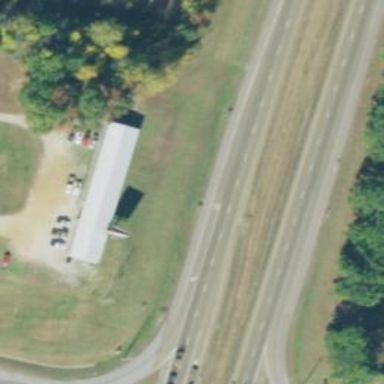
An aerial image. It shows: Trunk link highway.